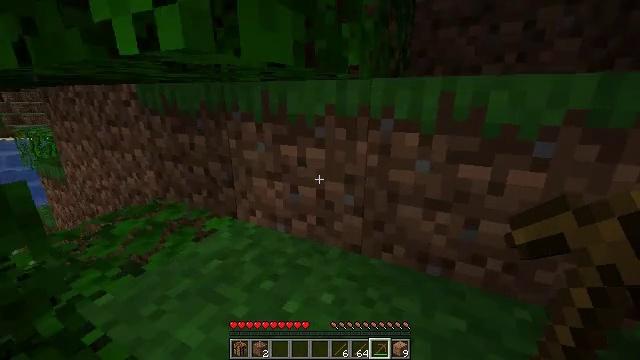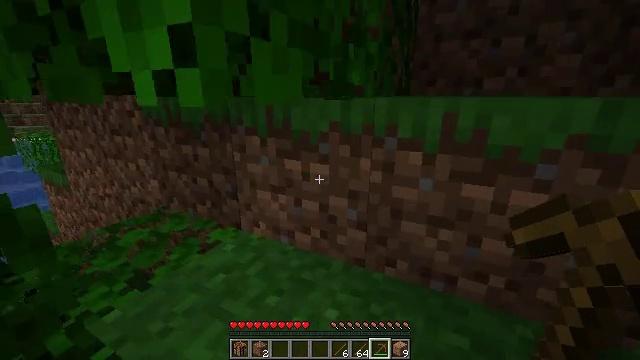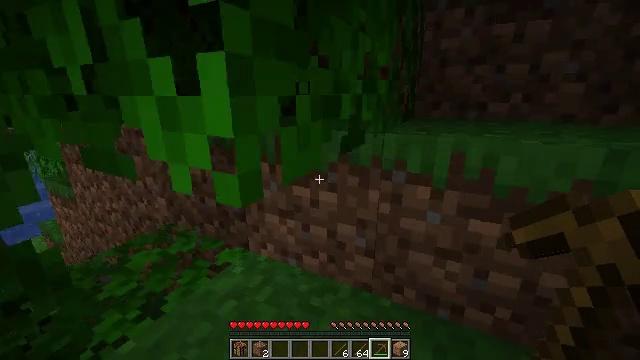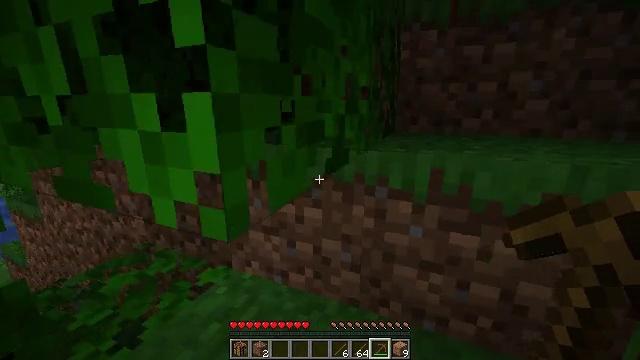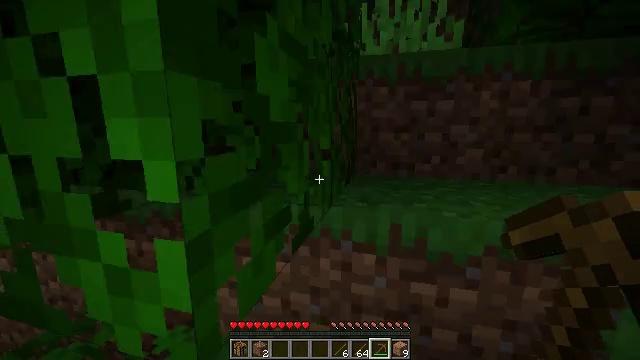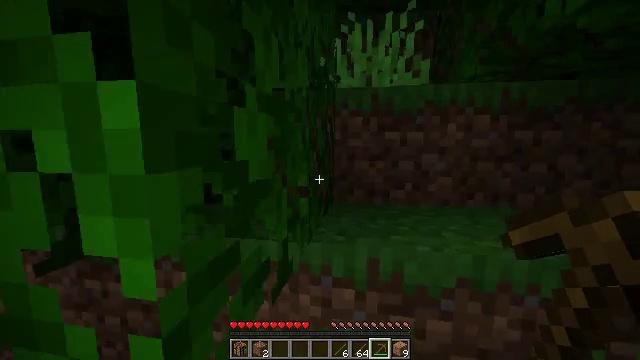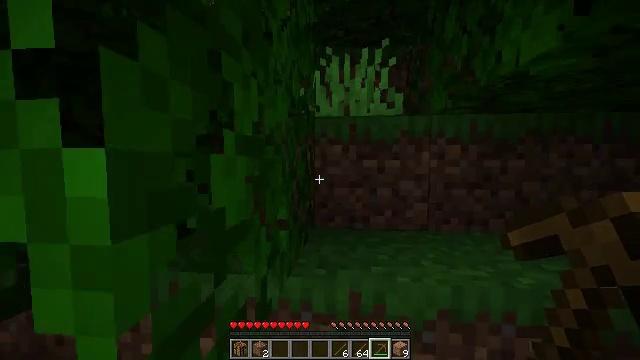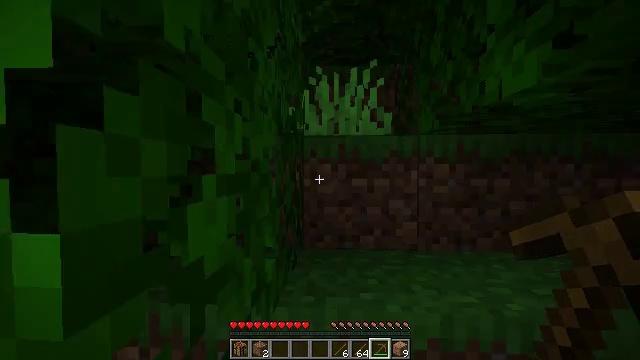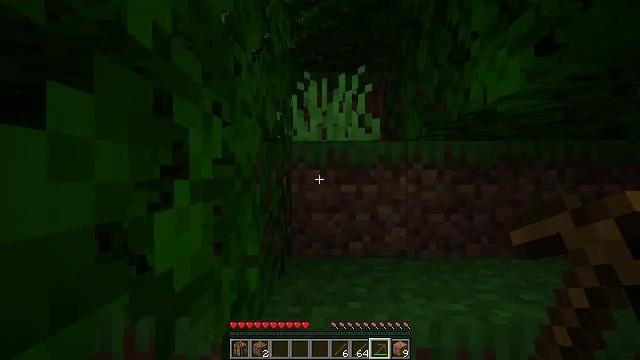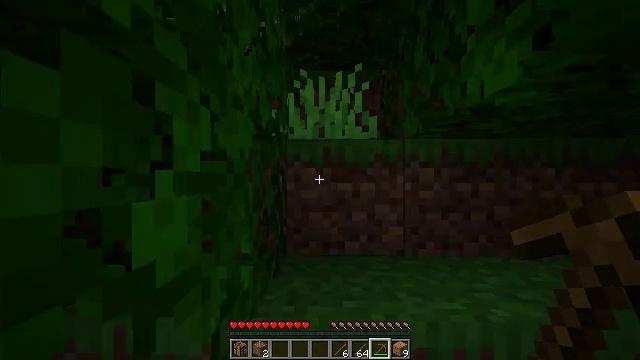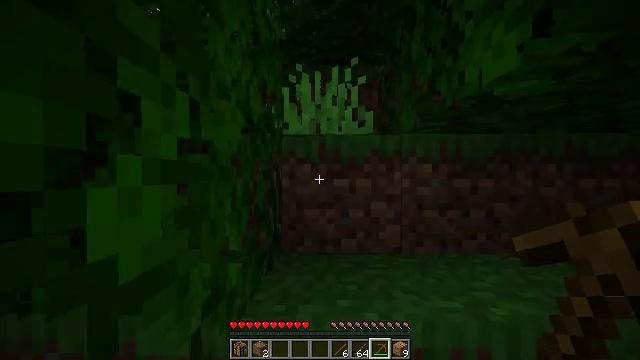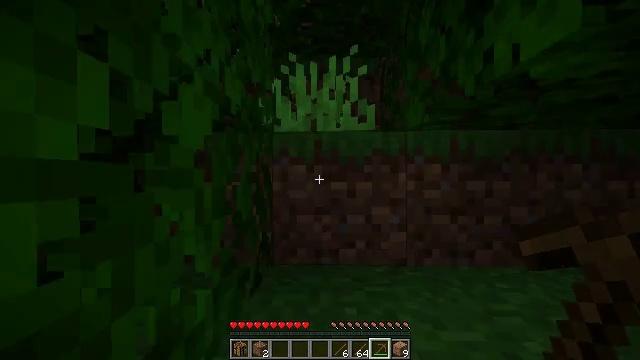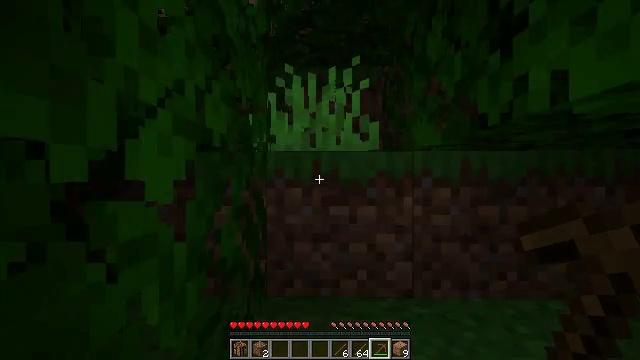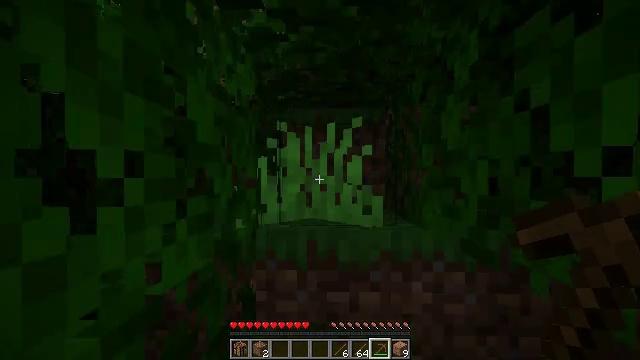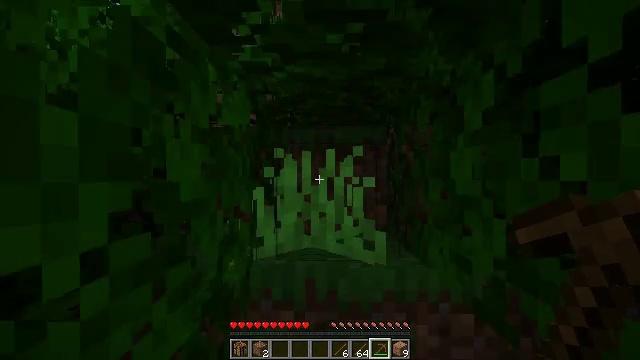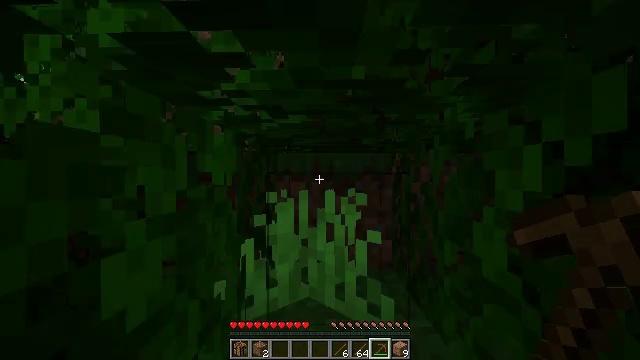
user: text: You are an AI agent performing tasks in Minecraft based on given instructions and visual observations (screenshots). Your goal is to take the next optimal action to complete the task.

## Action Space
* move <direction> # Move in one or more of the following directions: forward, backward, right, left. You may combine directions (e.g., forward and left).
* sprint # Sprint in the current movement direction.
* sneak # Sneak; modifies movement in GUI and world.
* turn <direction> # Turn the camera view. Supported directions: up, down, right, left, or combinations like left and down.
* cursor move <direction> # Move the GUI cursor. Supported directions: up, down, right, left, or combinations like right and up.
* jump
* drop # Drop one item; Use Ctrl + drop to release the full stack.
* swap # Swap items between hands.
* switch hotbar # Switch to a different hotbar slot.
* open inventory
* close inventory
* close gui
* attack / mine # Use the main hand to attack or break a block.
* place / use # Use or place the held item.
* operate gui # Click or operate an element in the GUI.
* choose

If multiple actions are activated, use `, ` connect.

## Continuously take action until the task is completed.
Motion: motion action
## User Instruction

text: Gather oak leaves by attacking.
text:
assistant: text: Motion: move forward, jump
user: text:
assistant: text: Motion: move forward, jump
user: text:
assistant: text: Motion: move forward and move right, turn right and up, jump
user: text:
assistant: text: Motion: move forward and move right, turn right and up, jump
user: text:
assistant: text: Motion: move forward and move right, turn right and up
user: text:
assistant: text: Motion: move forward and move right, turn right and up
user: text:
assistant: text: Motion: move forward and move right, turn right and up
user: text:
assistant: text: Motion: move forward and move right, turn right and up
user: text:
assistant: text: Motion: move forward and move right
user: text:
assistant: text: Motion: move forward
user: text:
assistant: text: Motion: move forward
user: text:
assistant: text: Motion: move forward, jump
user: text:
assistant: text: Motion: move forward, jump
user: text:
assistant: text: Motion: move forward, jump
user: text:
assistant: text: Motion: move forward, jump
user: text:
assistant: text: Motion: move forward, jump
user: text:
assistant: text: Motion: move forward, jump
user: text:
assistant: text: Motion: move forward, jump
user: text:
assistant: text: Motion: move forward
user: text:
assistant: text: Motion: move forward
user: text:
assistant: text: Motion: move forward
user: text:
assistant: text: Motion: move forward, turn left and down
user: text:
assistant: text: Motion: move forward, turn left and down
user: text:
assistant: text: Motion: move forward, turn left
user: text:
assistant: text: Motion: move forward, turn left and down, jump
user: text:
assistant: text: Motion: move forward, turn left and down, jump
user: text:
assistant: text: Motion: move forward, turn left and down, jump
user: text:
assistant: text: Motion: move forward, turn left and down, jump
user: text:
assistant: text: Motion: move forward, turn left and down, jump
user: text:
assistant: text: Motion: move forward, turn left and down, jump